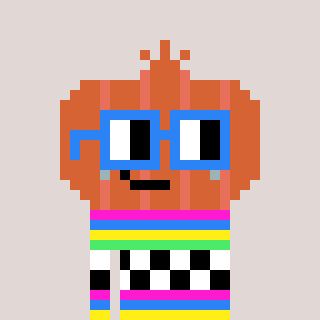
a pixel art character with square blue glasses, a onion-shaped head and a gunk-colored body on a warm background